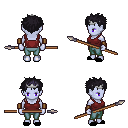
a pixel art fantasy rpg character, female body template, dark elf, purple skin, maroon pirate shirt, teal pants, raven bedhead hairstyle, silver tiara, leather bracers, black slippers, spear, four views (front, back, left, right), 2x2 character sprite sheet, small pixel art, hard edges, no anti-aliasing